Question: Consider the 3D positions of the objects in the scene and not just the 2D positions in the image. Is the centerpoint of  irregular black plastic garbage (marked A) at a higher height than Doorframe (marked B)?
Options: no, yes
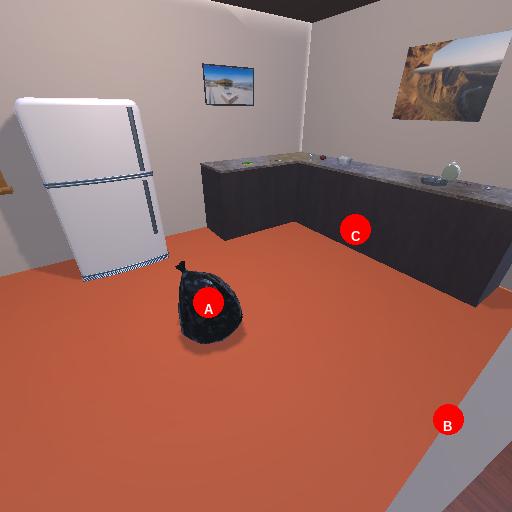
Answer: no